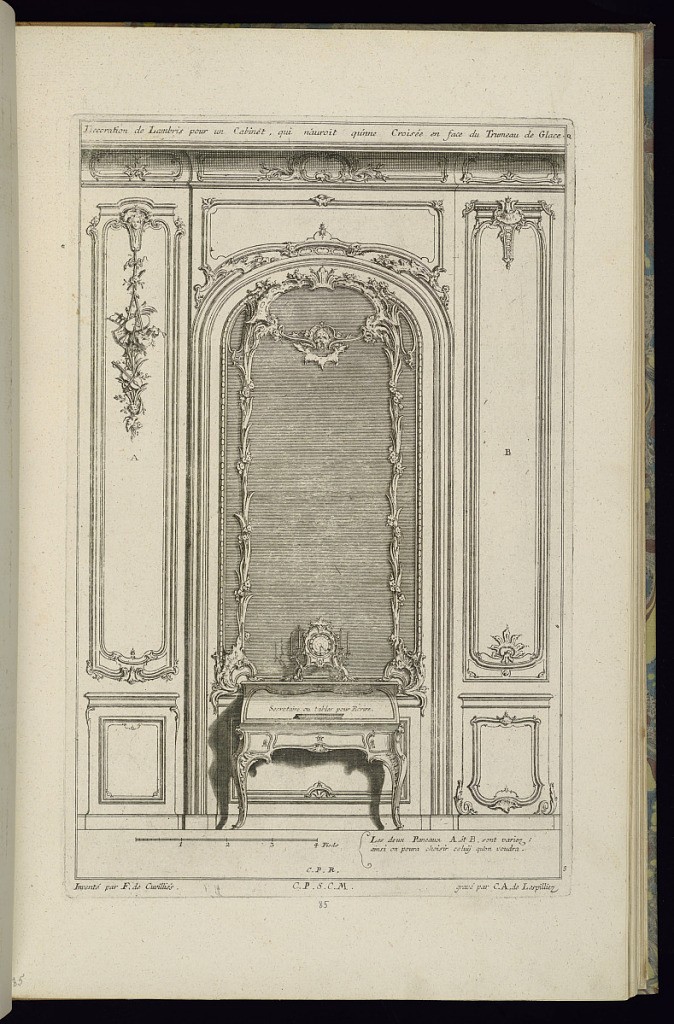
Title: Design for Wainscoting with a Mirror
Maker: François de Cuvilliés the Elder, Belgian, 1695 - 1768
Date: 1745
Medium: Etching and engraving on off-white laid paper
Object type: Print
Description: Design for wall panelling on either side of a mirror that is decorated with scrolls, vines, and mascaron. The panels feature ornament motifs including trophies of musical instruments and scrolls. The plate is signed and numbered.